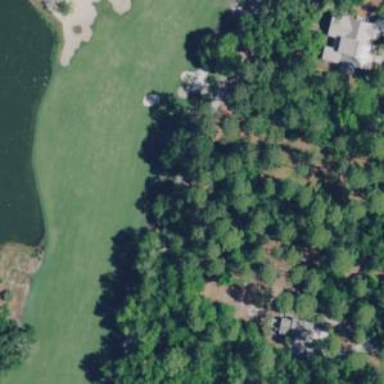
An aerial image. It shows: Grassy area designated as golf fairway.